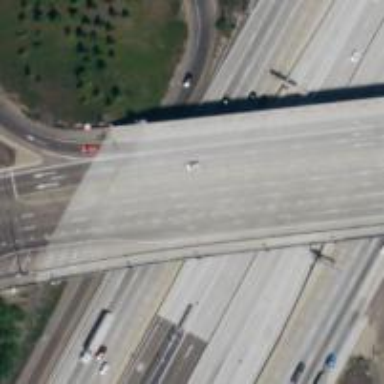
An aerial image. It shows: Bridge crossing over highway trunk expressway.